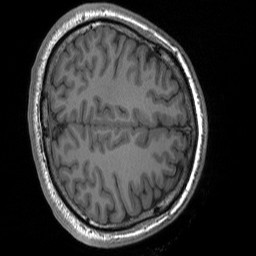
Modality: T1w
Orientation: axial
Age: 24
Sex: male
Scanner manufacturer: siemens
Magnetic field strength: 3 T
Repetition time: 1.8 s
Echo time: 0.00252 s